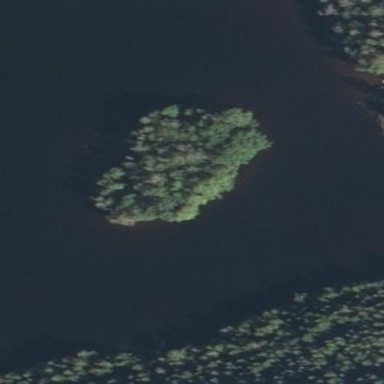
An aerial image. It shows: Islet covered with woodland.